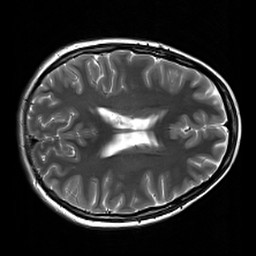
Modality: T2w
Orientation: axial
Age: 23
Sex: female
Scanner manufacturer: siemens
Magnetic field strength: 3 T
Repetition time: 7 s
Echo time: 0.09 s